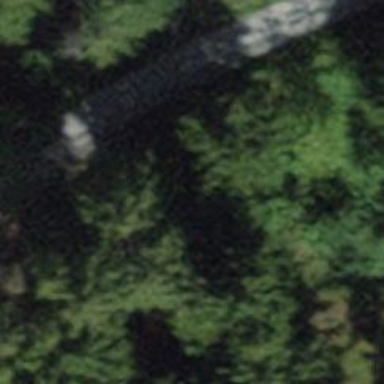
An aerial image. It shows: Culvert tunnel.